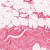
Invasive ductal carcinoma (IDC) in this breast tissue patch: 0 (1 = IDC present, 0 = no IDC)